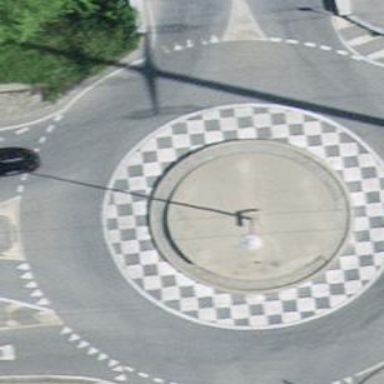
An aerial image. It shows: Tertiary road with asphalt surface leading to roundabout.